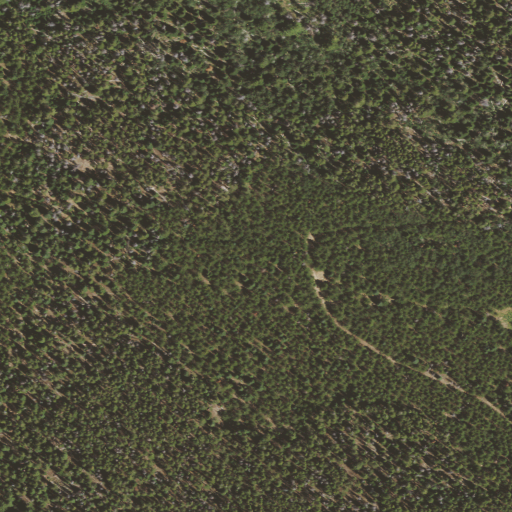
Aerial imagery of depression(s) in Utah named Old Canyon Basin containing evergreen forest, deciduous forest, and mixed forest